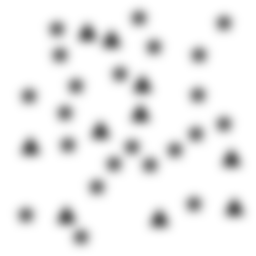
Squares: 0
Triangles: 10
Stars: 22
Total shapes: 32